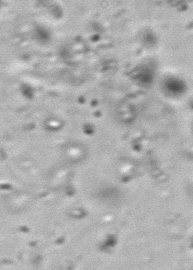
Label: Phaeocystis_debris